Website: macys
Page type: customer-info-address
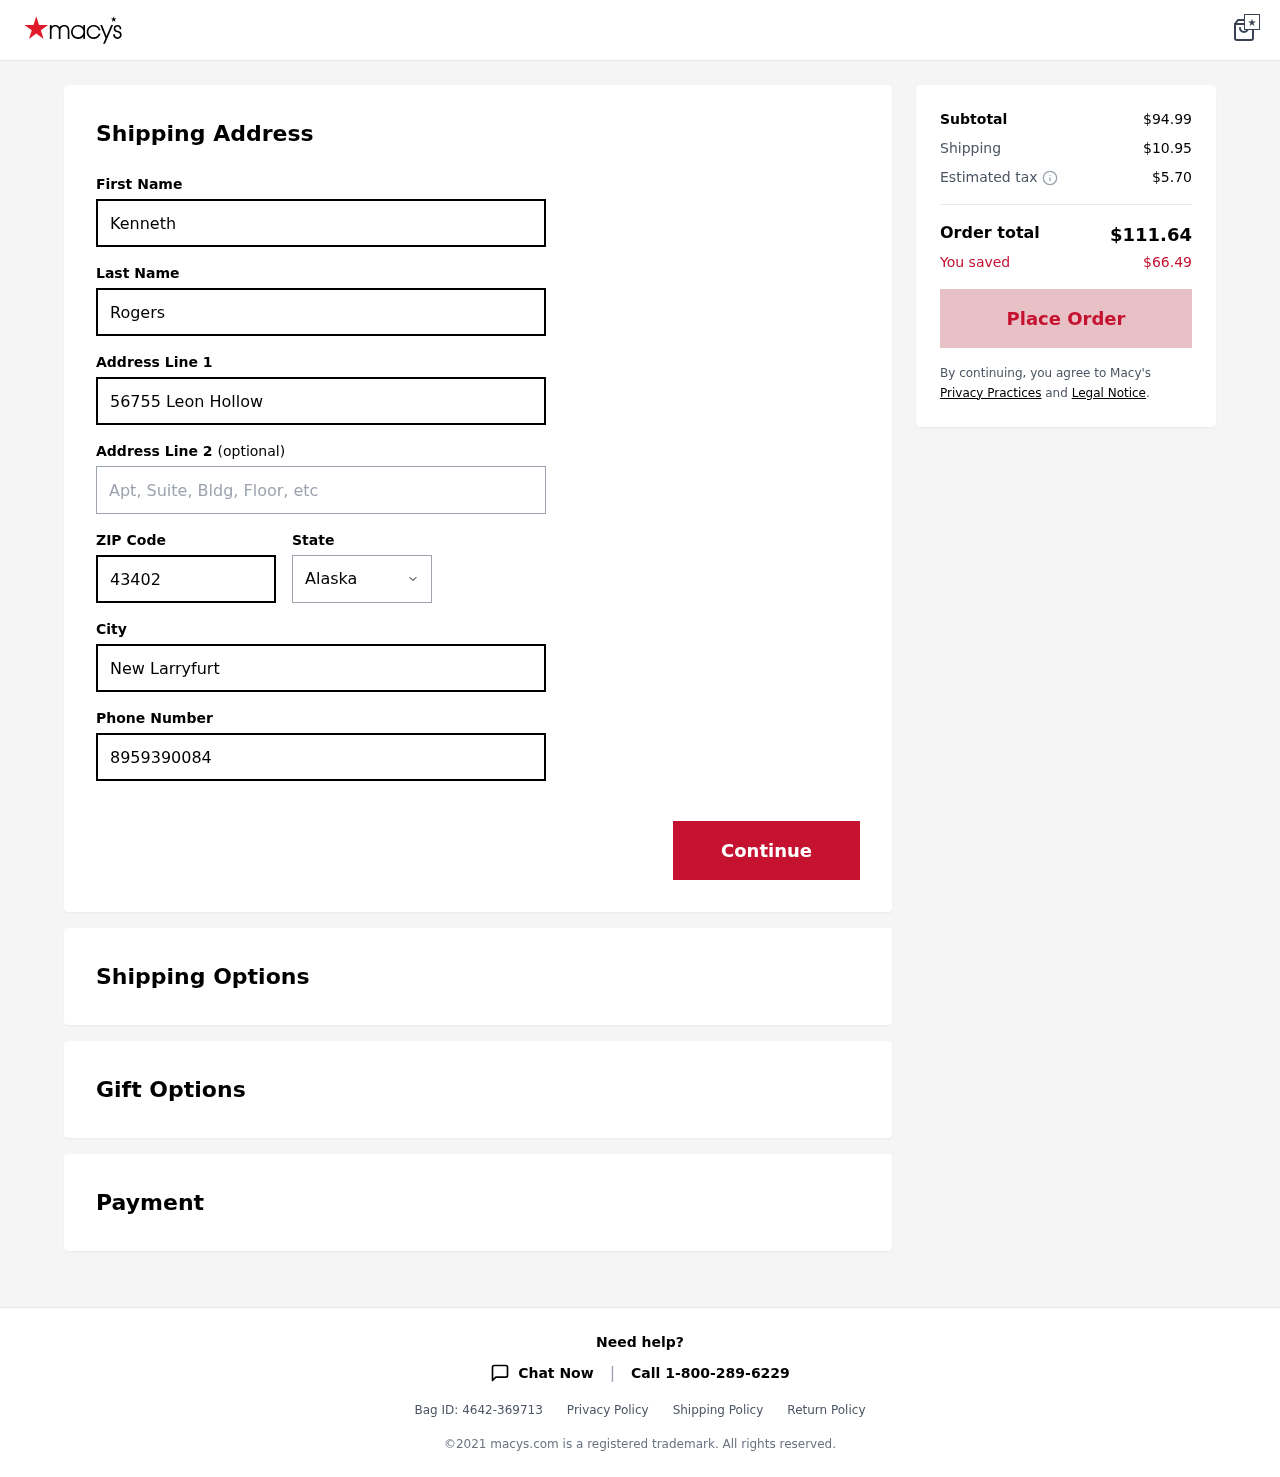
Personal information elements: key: PII_CITY
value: New Larryfurt
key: PII_FIRSTNAME
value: Kenneth
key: PII_LASTNAME
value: Rogers
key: PII_PHONE
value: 8959390084
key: PII_POSTCODE
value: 43402
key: PII_STATE
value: Alaska
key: PII_STREET
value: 56755 Leon Hollow
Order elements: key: ORDER_SUBTOTAL
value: $94.99
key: ORDER_SHIPPING_COST
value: $10.95
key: ORDER_TAX
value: $5.70
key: ORDER_TOTAL
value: $111.64
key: ORDER_SAVINGS
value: $66.49